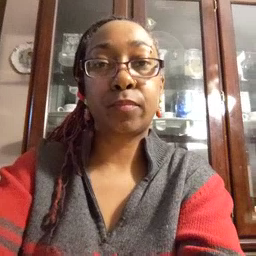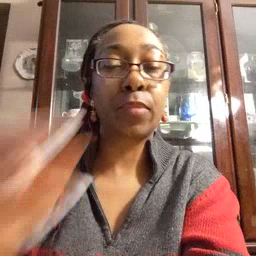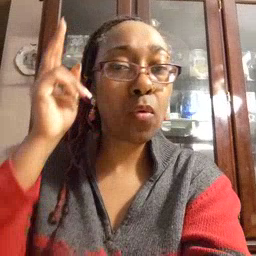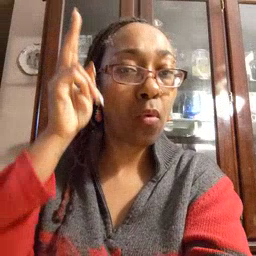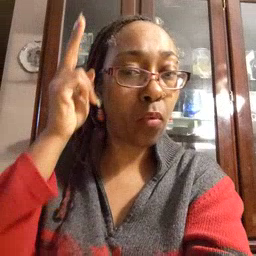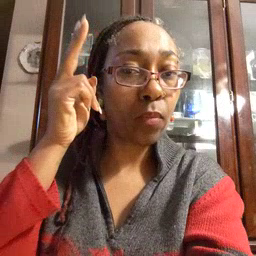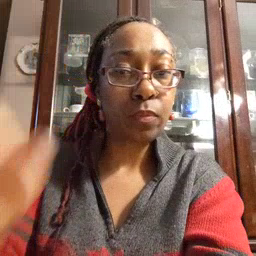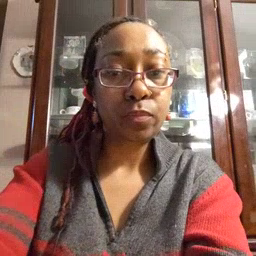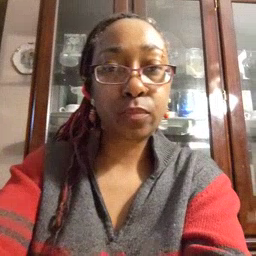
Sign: uncle